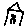
Label: house